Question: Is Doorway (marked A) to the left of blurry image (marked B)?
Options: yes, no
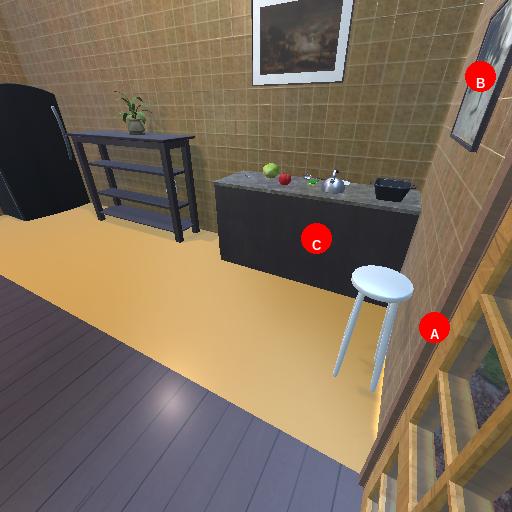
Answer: yes